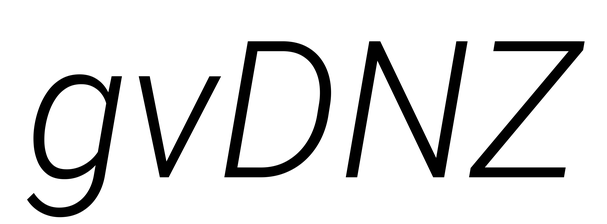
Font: Roboto-Italic_Light_Italic